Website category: book
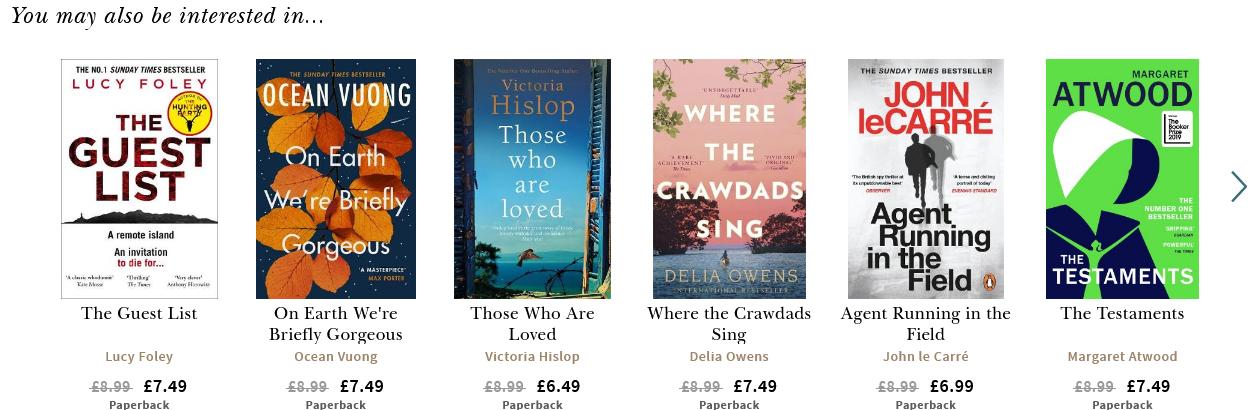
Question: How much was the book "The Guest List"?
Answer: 7.49

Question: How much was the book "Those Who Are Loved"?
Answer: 6.49

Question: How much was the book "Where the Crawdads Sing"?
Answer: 7.49

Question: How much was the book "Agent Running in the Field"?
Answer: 6.99

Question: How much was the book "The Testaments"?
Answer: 7.49

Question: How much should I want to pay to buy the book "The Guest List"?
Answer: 7.49

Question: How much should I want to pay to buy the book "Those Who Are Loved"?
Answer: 6.49

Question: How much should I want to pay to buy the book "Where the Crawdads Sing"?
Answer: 7.49

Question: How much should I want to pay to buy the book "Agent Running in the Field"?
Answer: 6.99

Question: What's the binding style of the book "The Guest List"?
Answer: Paperback

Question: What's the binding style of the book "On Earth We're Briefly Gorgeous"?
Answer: Paperback

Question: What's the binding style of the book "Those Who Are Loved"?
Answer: Paperback

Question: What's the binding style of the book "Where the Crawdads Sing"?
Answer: Paperback

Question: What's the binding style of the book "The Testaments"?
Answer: Paperback

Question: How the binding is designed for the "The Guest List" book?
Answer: Paperback

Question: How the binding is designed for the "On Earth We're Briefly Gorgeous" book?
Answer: Paperback

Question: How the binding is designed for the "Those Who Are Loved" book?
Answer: Paperback

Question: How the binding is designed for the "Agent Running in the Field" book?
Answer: Paperback

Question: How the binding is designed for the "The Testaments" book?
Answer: Paperback

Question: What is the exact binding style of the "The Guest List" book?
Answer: Paperback

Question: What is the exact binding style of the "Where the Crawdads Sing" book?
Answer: Paperback

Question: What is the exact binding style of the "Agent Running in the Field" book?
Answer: Paperback

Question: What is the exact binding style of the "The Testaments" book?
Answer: Paperback

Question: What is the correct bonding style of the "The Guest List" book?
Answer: Paperback

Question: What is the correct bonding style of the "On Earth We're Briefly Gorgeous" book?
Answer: Paperback

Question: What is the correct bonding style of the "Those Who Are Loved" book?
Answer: Paperback

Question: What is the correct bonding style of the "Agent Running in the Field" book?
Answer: Paperback

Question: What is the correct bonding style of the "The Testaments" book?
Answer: Paperback

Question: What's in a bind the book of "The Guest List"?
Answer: Paperback

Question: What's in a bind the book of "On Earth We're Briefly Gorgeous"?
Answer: Paperback

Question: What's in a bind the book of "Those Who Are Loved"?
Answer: Paperback

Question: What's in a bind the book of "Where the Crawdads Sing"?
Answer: Paperback

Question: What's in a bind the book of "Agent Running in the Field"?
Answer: Paperback

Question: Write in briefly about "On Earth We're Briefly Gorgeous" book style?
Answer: Paperback

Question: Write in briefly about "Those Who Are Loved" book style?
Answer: Paperback

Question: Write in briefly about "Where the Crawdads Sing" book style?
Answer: Paperback

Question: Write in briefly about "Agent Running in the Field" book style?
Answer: Paperback

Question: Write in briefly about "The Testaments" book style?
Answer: Paperback

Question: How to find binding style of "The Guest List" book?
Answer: Paperback

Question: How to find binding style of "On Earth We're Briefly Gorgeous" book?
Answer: Paperback

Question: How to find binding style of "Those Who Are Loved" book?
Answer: Paperback

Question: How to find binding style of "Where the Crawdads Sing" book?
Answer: Paperback

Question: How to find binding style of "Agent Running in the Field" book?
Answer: Paperback

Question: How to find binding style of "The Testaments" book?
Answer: Paperback